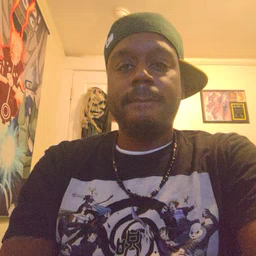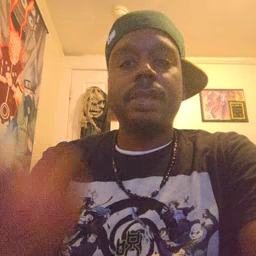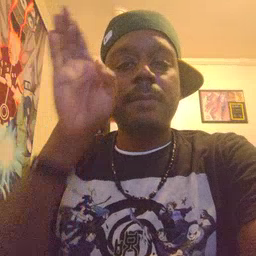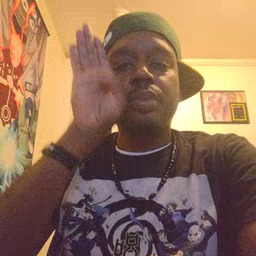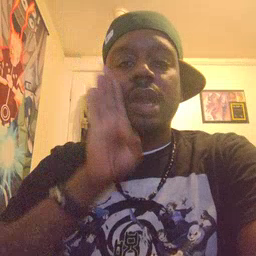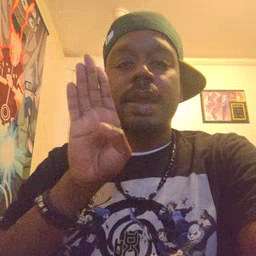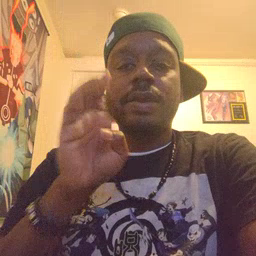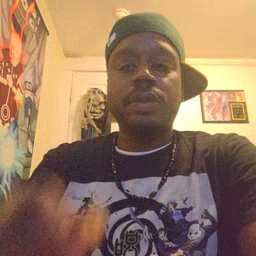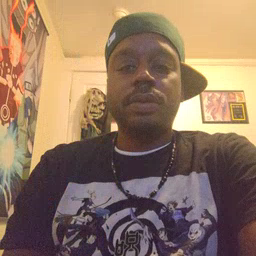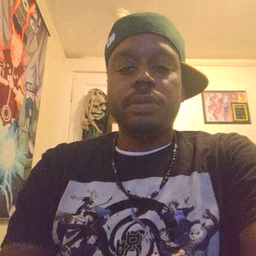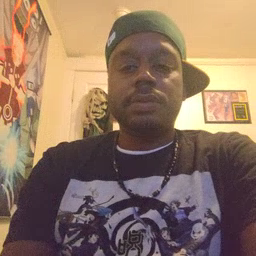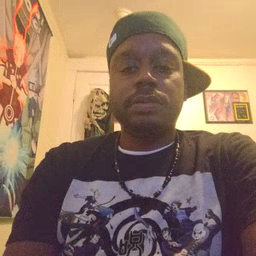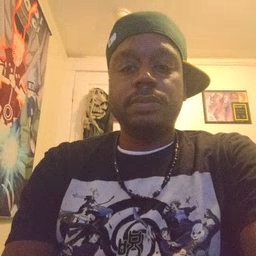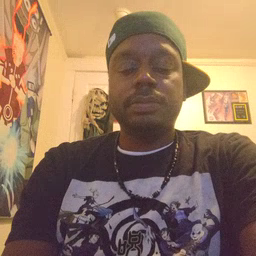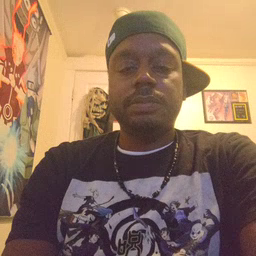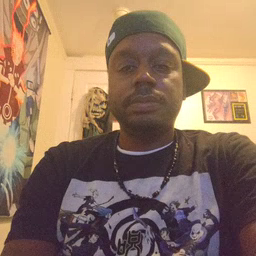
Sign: brown